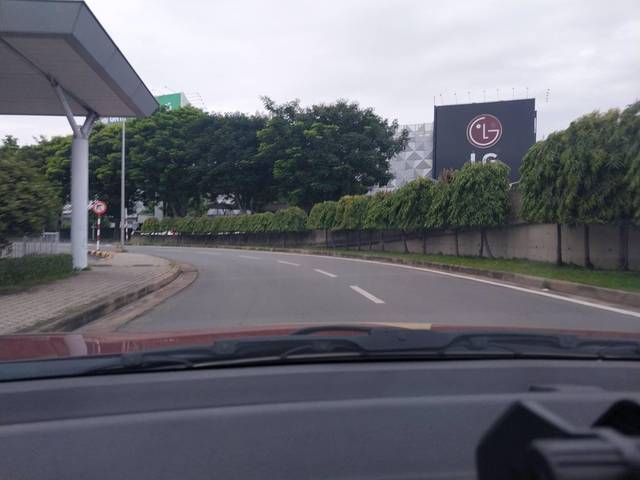
Region: Vietnam
Coordinates: 10.815, 106.663